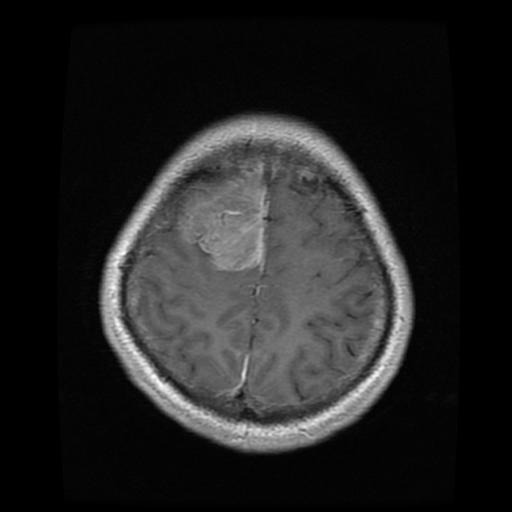
Label: meningioma